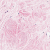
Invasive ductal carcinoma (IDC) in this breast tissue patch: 0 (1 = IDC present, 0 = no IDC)